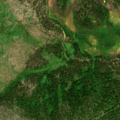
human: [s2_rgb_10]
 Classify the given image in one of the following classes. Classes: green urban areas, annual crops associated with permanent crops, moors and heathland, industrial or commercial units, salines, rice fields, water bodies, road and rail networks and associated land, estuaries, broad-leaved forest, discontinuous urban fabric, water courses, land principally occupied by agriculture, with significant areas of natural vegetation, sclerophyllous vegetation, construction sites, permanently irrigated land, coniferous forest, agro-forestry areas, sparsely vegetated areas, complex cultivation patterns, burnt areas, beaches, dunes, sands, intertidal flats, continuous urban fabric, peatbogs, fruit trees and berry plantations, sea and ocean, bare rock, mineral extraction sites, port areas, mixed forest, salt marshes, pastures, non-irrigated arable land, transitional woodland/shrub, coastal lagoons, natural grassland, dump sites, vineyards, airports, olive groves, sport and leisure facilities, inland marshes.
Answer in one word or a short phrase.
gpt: coniferous forest, moors and heathland, peatbogs